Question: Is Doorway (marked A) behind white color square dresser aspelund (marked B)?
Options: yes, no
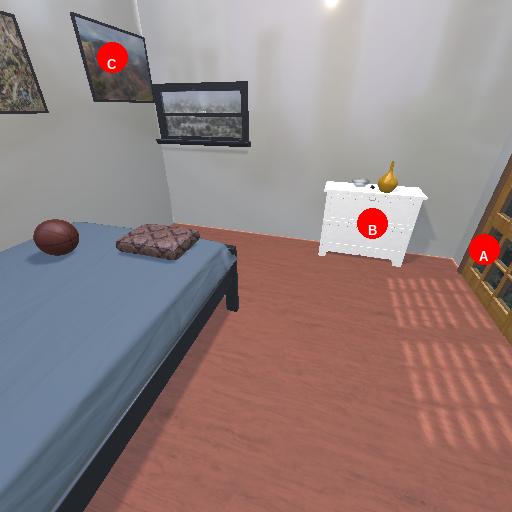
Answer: yes